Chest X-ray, PA view. Patient: 53 years old, sex M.
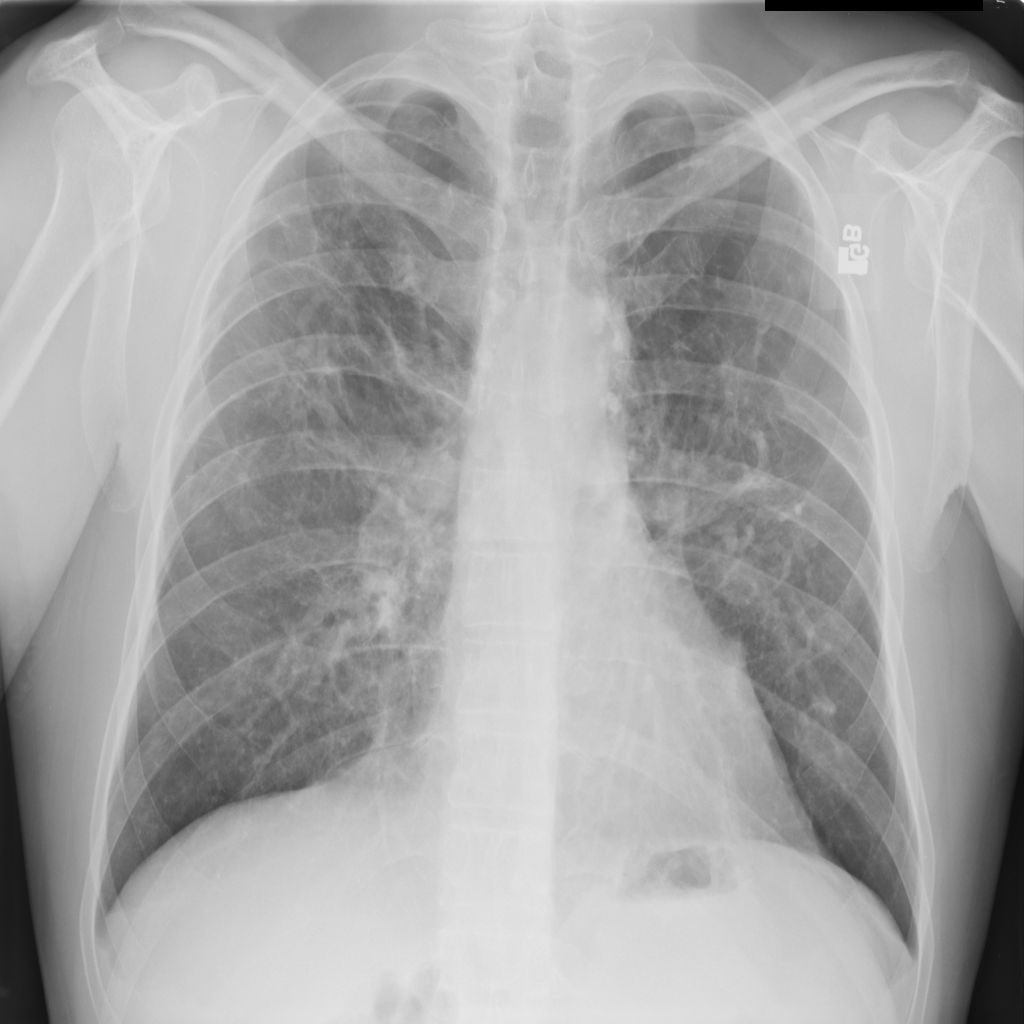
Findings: Fibrosis